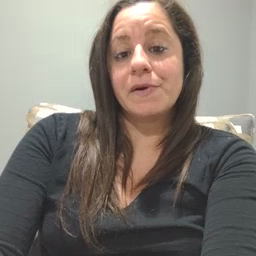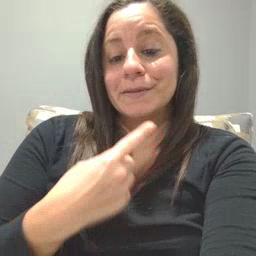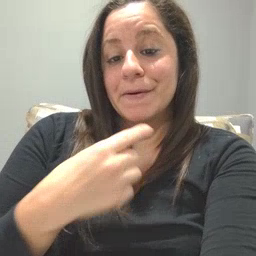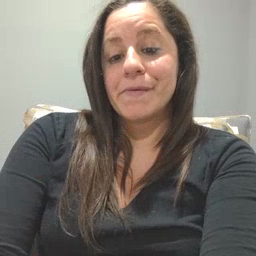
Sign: say